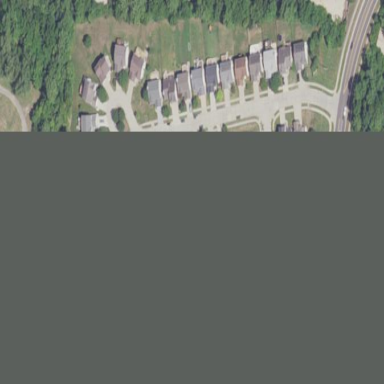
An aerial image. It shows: Single-family residential area.